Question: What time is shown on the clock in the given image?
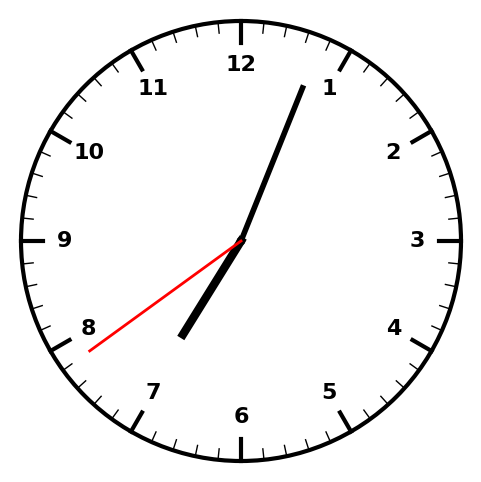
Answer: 07:03:39